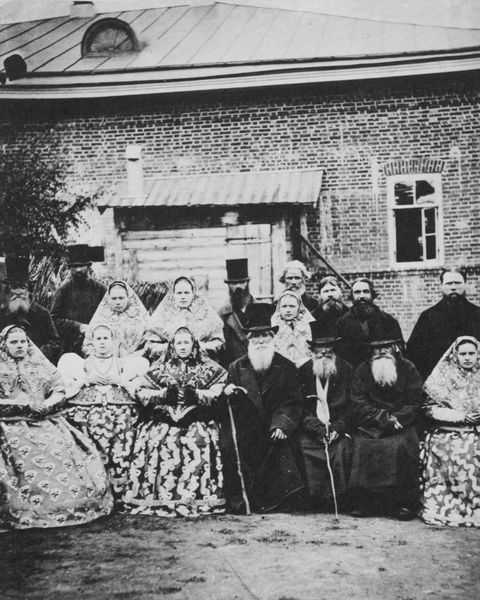
Titel: Bauern aus Nischnij-Nowgorod
Künstler: Russischer Photograph
Standort: Paris
Institution: Musée de l'Homme
Schlagwörter: dunkel, gruppe, mann, schatten, weiß, frauen, sitzen, damen, fenster, frau, grau, hell, hintergrund, hut, kleid, kleider, licht, männer, schwarz, dach, gebäude, haus, herren, versammlung, zylinder, alt, bart, bärte, wand, alte, arme, rahmen, steine, vollbart, porträt, erde, hütte, boden, familie, familienbildnis, familienporträt, scheitel, bauern, schornstein, stock, schärpe, fassade, röcke, bäuerin, russland, dorf, mauer, ziegel, amerika, platz, kopftuch, foto, fotografie, photographie, unterrock, fensterrahmen, mauerwerk, schwarz weiss, stöcke, jalousie, gruppenbild, photo, tracht, walmdach, kopftücher, kostüme, mönche, gaube, vordach, fotographie, vollbärte, dachgaube, backsteine, dorfplatz, pilgerväter, bewohner, reifröcke, gruppenfoto, orthodox, popen, ehrwürdig, famiolie, festtracht, fnesterrahmen, quäker